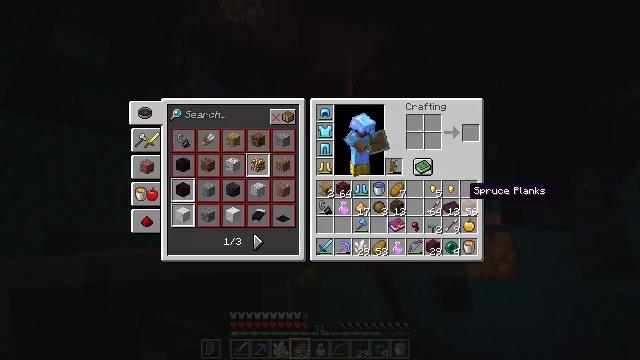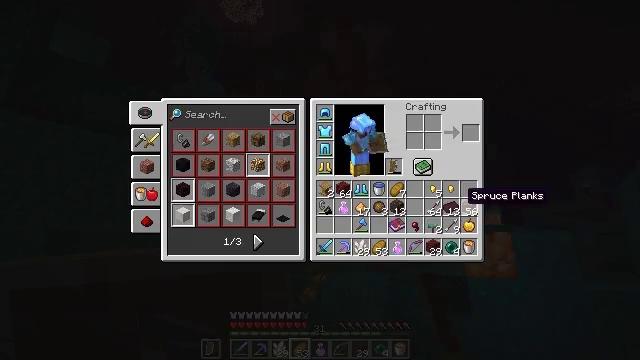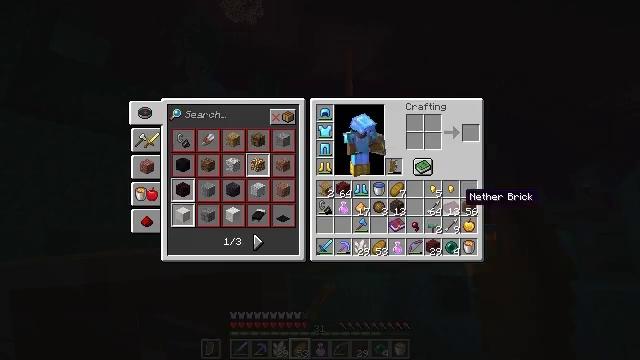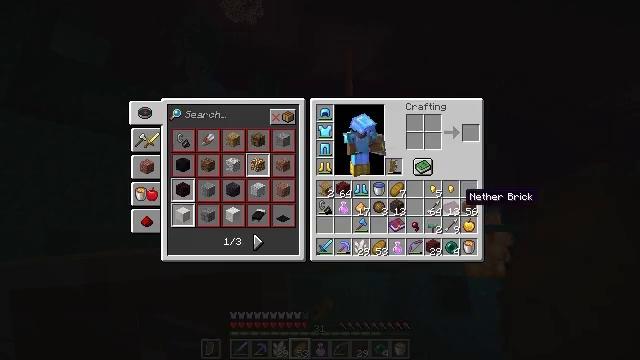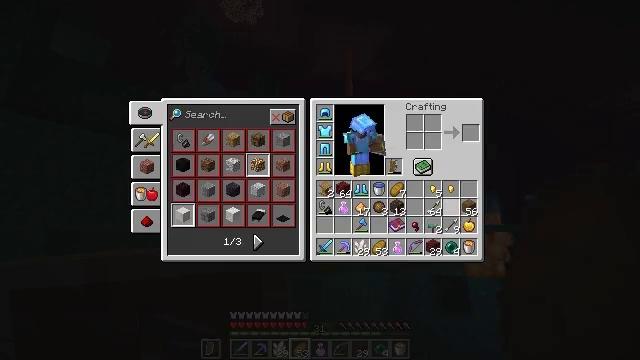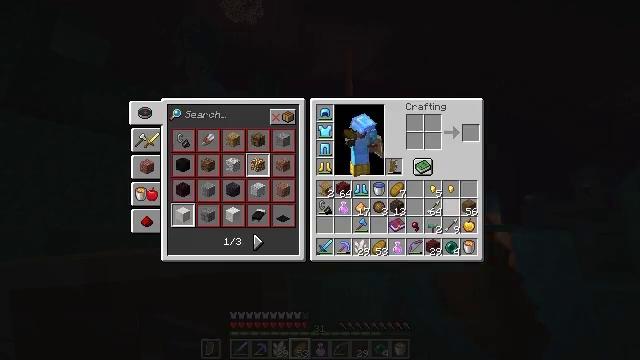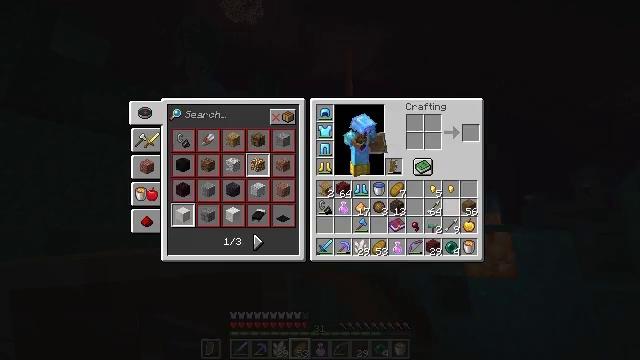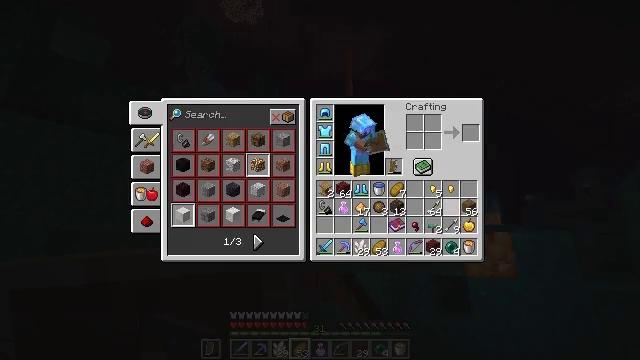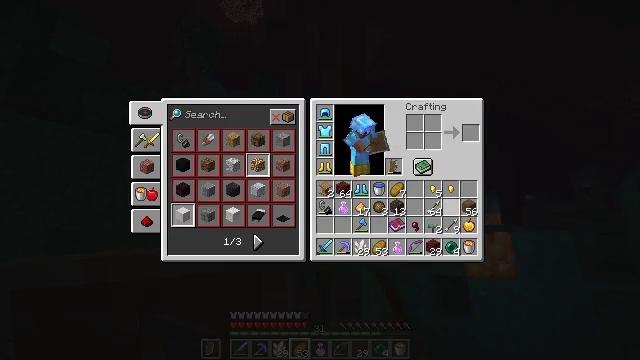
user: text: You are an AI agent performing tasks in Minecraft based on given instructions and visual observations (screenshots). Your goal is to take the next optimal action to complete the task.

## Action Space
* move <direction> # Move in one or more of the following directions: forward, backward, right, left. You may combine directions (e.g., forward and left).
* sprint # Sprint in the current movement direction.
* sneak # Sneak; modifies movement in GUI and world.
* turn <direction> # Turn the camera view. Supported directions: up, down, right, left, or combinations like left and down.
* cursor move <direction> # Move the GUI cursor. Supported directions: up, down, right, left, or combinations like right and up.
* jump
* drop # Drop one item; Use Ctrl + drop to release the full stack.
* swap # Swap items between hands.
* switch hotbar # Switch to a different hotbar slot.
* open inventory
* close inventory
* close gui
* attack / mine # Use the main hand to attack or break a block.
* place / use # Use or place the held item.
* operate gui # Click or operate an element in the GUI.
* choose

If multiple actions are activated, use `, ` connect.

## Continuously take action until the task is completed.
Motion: motion action
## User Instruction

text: Remove a nether brick from the inventory.
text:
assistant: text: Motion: sprint, open gui
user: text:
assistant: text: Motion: sprint
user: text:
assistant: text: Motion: sprint
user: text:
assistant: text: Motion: sprint, drop
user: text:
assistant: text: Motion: sprint, drop
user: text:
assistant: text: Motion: sprint, drop
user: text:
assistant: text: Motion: sprint
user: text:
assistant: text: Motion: sprint
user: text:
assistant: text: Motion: sprint